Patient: sex M, age 79
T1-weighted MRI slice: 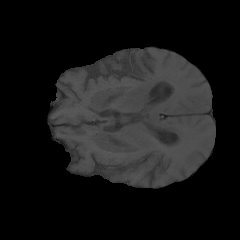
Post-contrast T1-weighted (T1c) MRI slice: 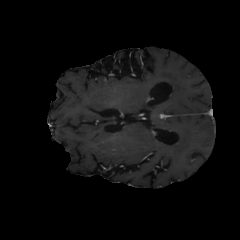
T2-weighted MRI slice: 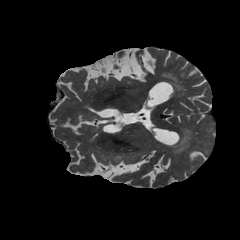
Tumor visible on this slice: no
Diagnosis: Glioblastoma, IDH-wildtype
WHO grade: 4